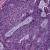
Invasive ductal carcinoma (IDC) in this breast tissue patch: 1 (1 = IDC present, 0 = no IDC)